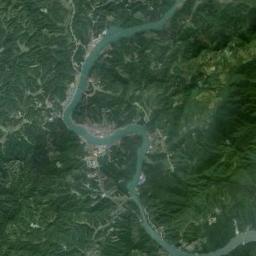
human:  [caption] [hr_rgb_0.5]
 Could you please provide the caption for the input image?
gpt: There are many trees around the river .

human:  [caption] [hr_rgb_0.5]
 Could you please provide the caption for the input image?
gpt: A winding, Light green river, With green mountains on both sides, And many buildings along the river bank .

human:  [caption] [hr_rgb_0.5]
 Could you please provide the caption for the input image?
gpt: The green river with a winding bank goes through the mountainous area covered with vegetation .

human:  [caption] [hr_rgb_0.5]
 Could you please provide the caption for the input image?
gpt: The river goes through mountains with green plants .

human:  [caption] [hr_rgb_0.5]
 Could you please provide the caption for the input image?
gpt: There are green forests and meadows around the river .